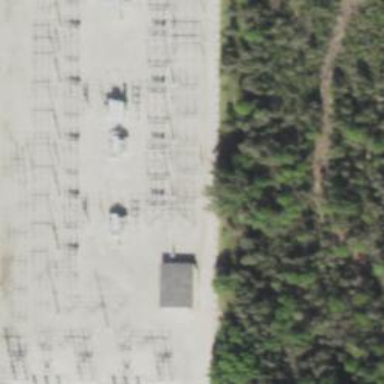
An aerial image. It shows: Switch used for power control.